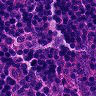
Metastatic tissue present: no